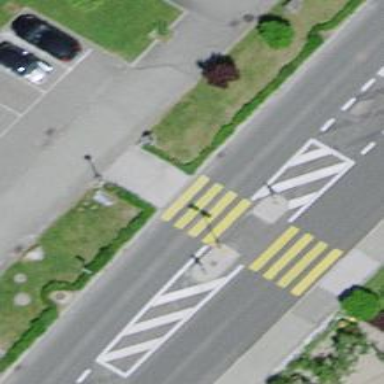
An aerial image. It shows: Uncontrolled zebra crossing with pedestrian island and markings.